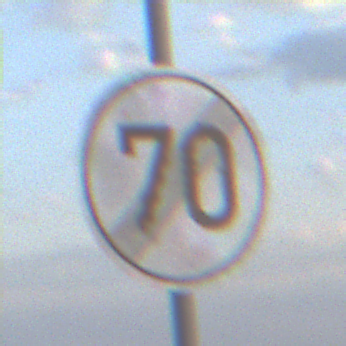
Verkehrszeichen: EndeGeschwindigkeit70
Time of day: SunriseSunset
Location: Outdoor (Nature)
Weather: PartlyCloudy
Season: NotSpecified
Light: Natural